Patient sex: M
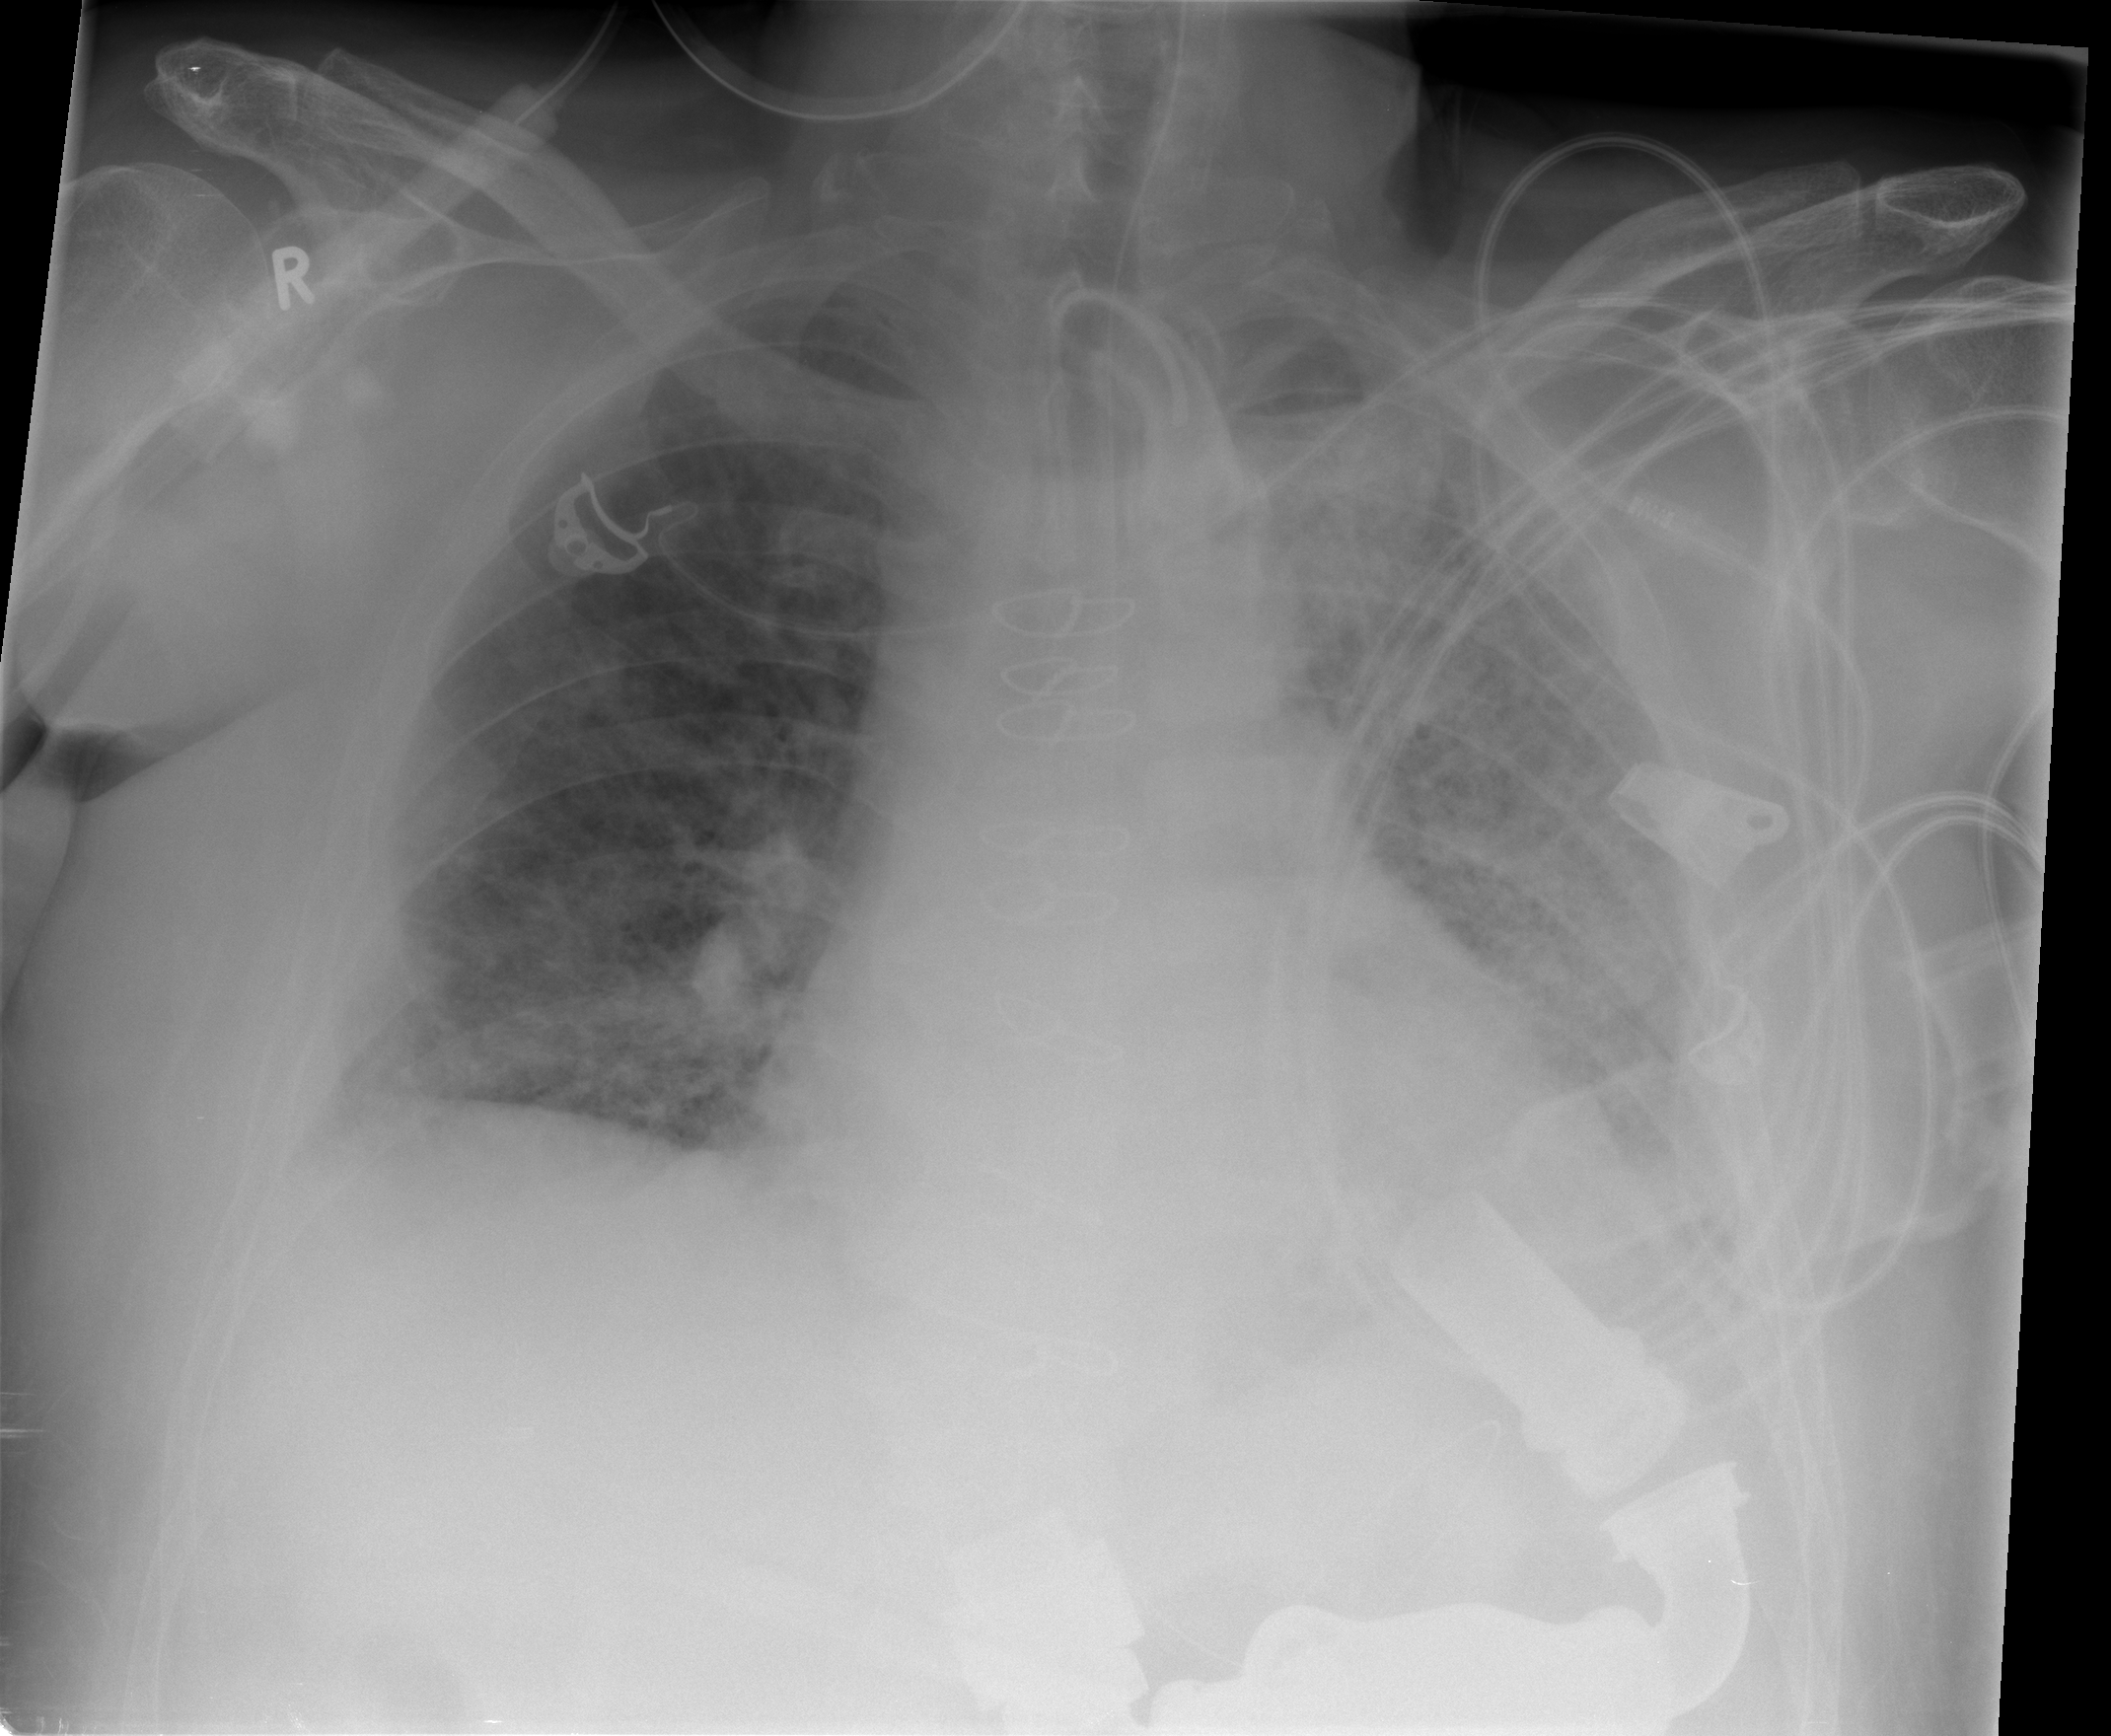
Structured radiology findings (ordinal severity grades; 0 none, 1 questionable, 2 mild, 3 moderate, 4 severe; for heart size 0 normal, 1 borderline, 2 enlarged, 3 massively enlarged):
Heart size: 2
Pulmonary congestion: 3
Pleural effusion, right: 2
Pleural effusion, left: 2
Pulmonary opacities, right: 3
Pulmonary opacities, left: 3
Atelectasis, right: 2
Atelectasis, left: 2